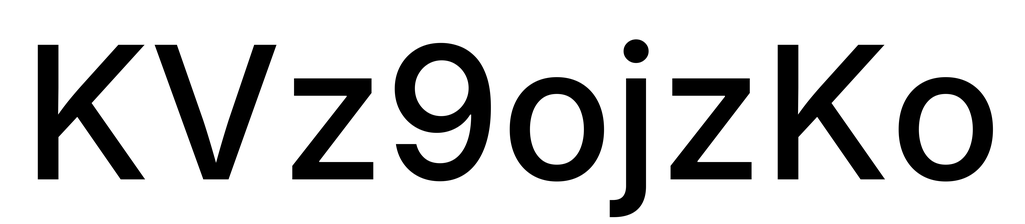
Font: Inter_Medium